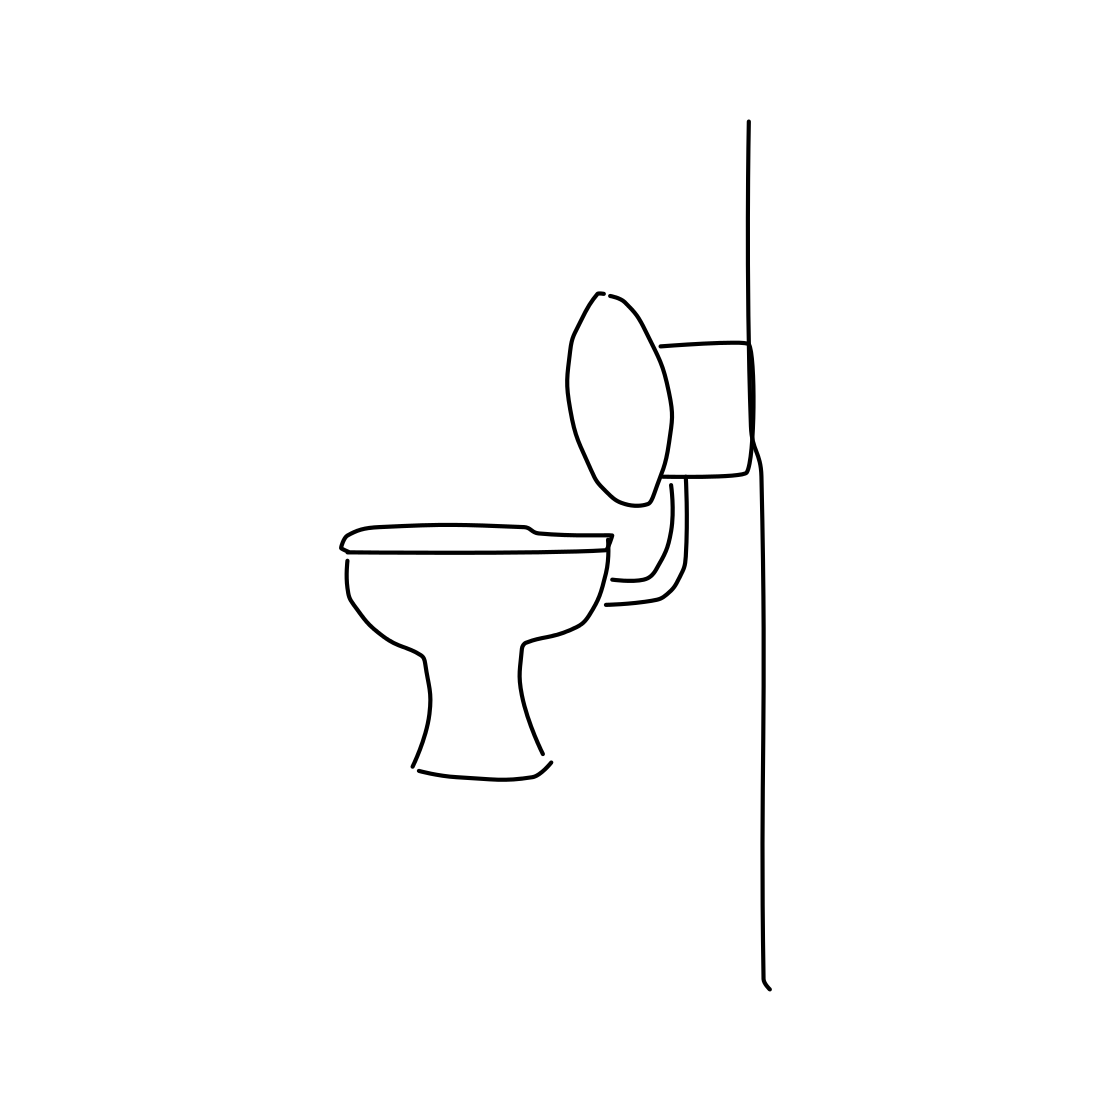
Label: toilet